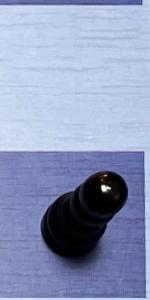
Label: Pawn_Black